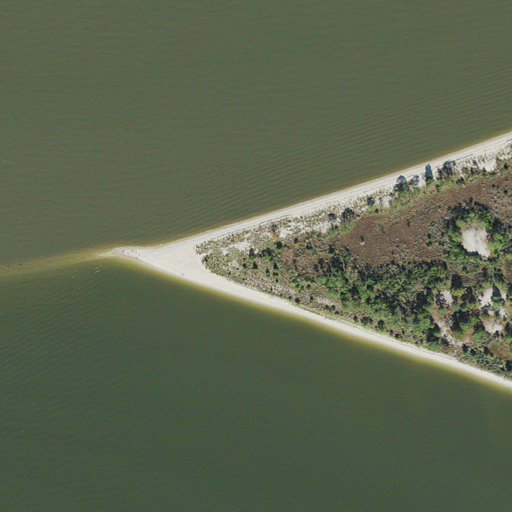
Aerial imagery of cape in Maryland named Roaring Point containing open water, herbaceous wetlands, barren land, and shrub